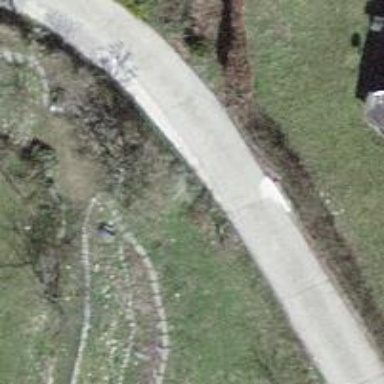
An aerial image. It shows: Concrete service road.